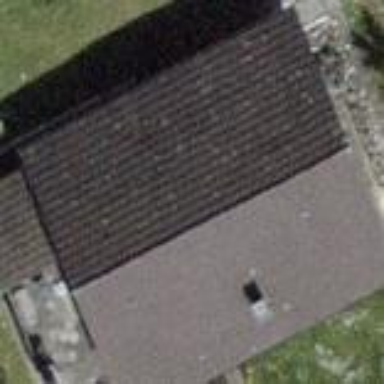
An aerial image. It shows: Building with tile roof.